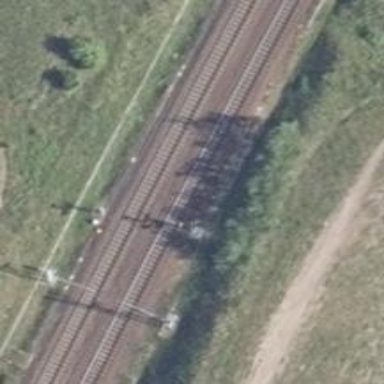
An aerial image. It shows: Railway signal.